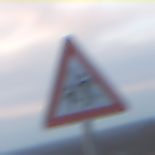
Verkehrszeichen: KinderRechts
Umgebung: Outdoor, Nature
Tageszeit: SunriseSunset
Wetter: PartlyCloudy
Licht: Natural
Jahreszeit: NotSpecified
Kontrast: LowContrast